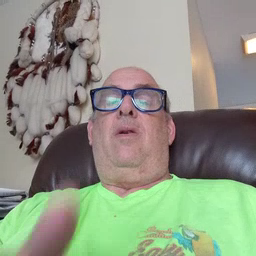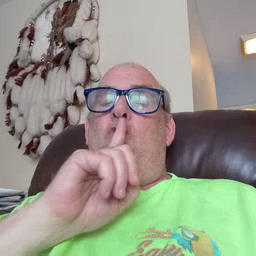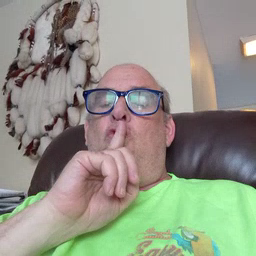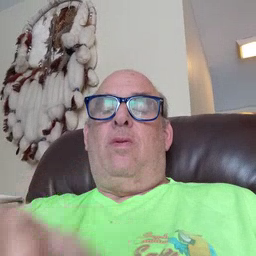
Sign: shhh